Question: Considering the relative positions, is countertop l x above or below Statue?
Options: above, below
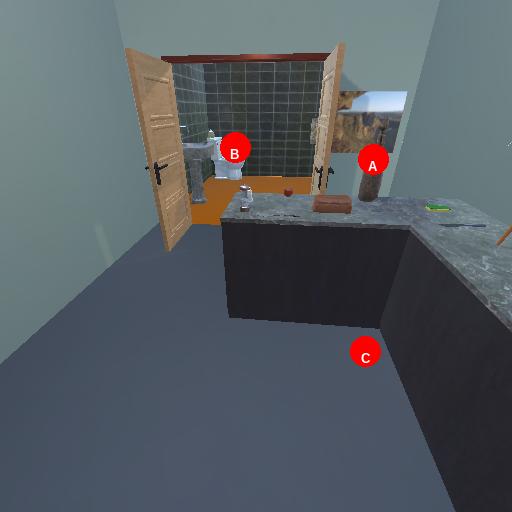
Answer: above